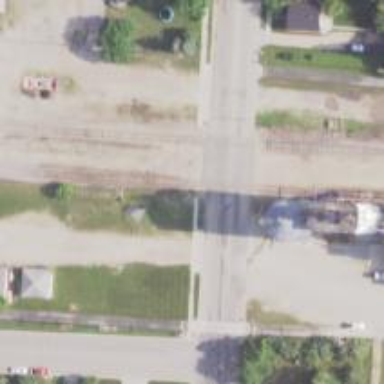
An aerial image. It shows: Railway crossing.